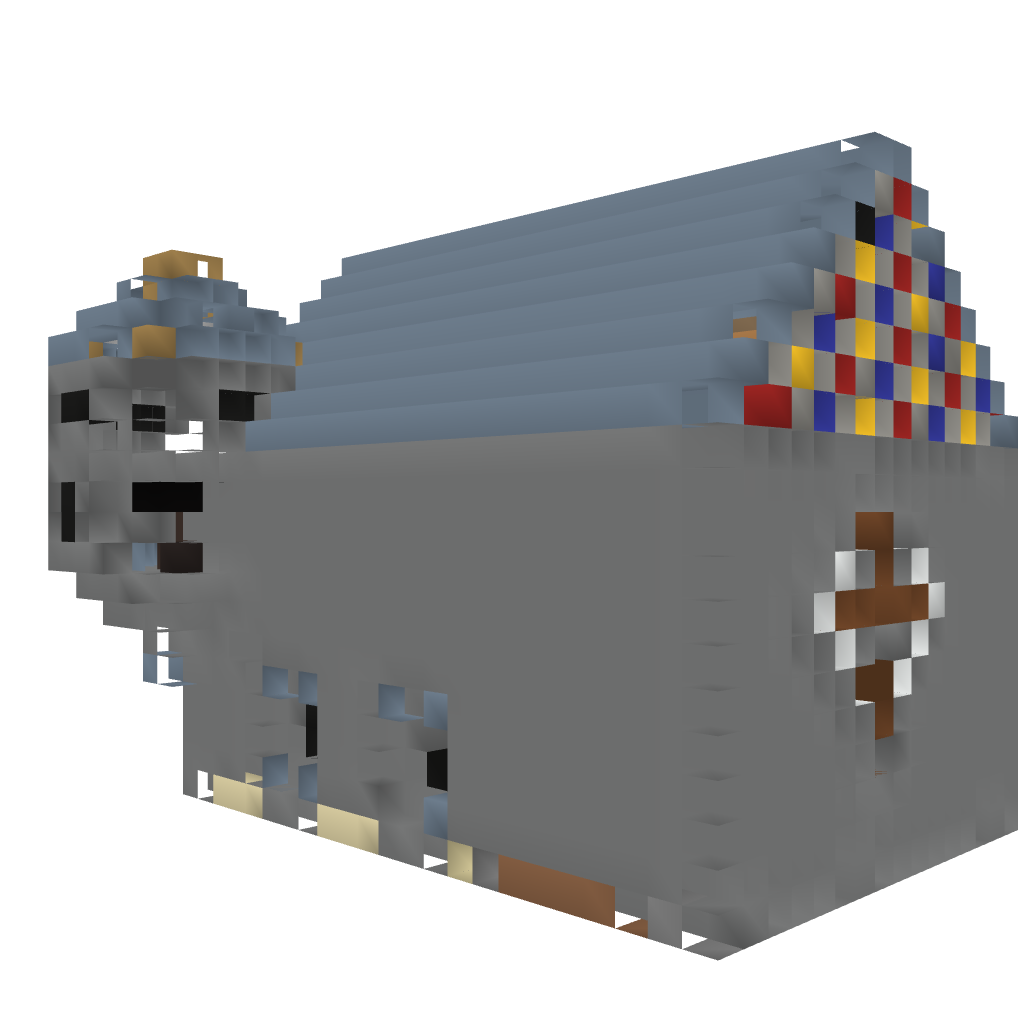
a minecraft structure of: Medieval Church - Pocket Edition